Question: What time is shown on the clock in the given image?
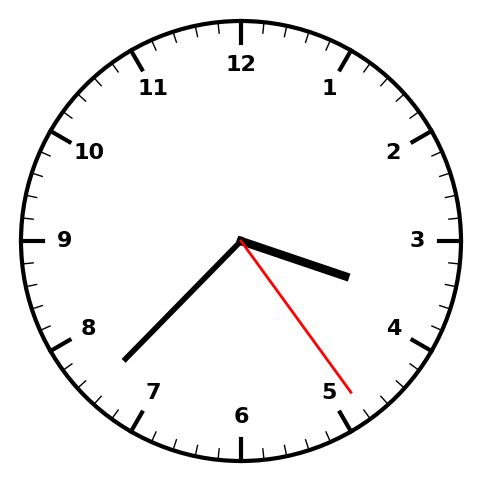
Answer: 03:37:24